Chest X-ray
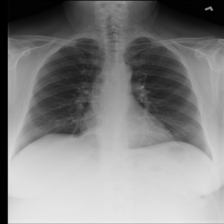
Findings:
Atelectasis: negative
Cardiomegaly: negative
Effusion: negative
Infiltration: negative
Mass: negative
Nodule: negative
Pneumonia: negative
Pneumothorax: negative
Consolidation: negative
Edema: negative
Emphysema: negative
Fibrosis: negative
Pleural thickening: negative
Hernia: negative